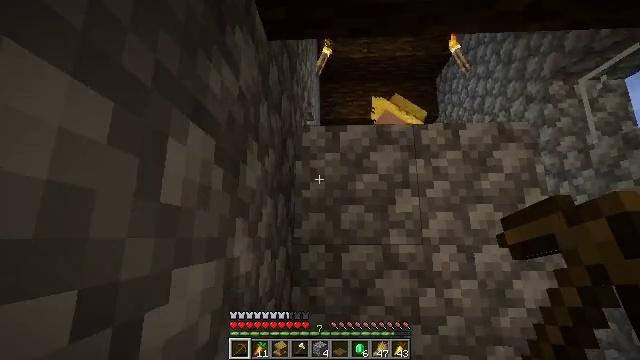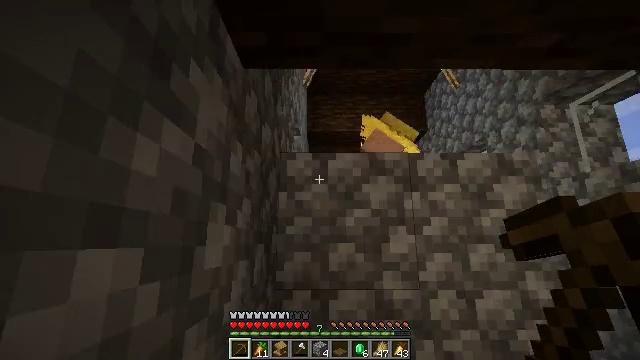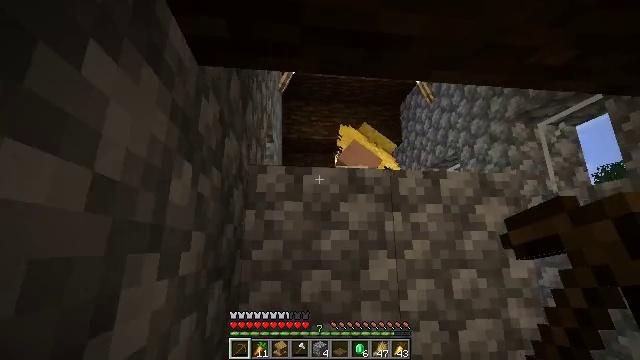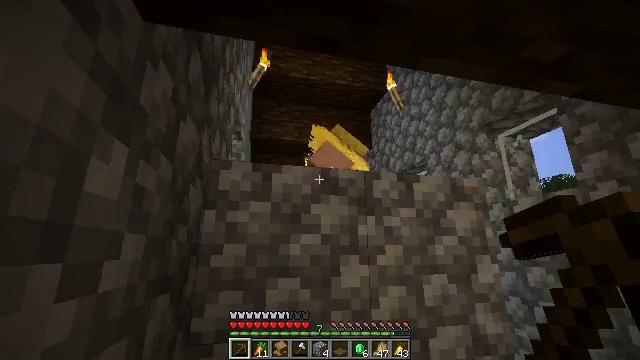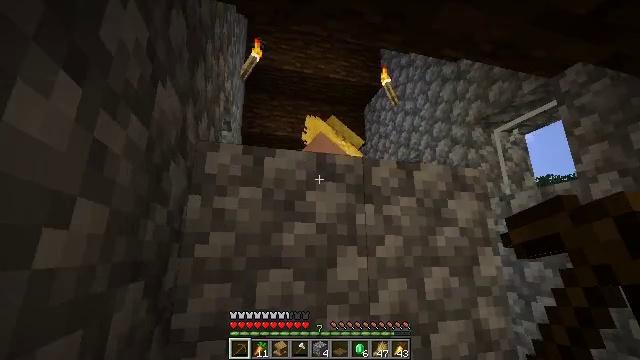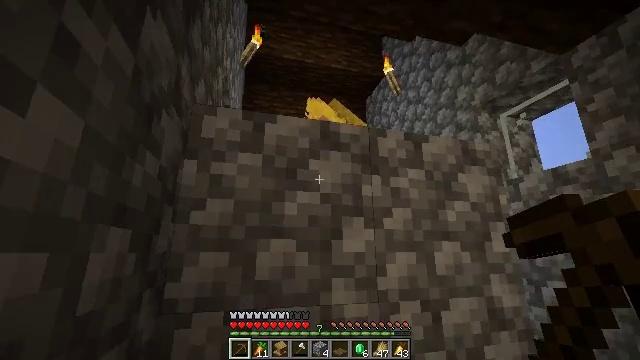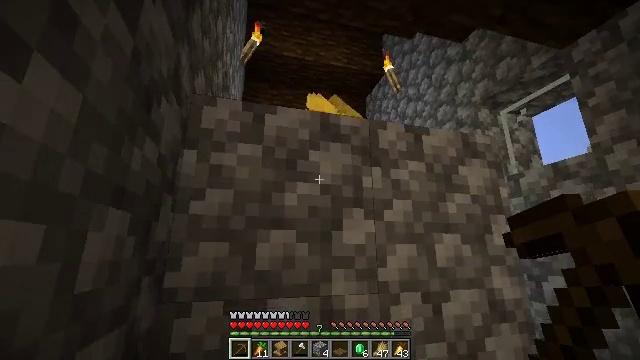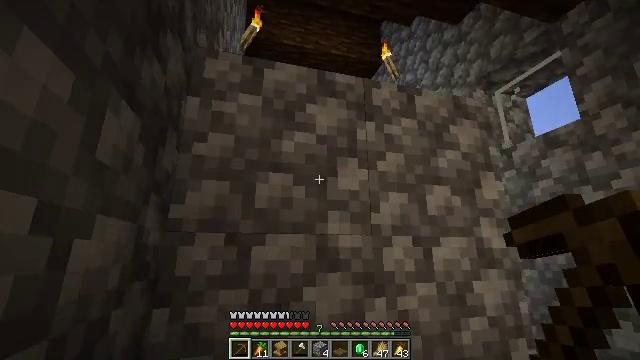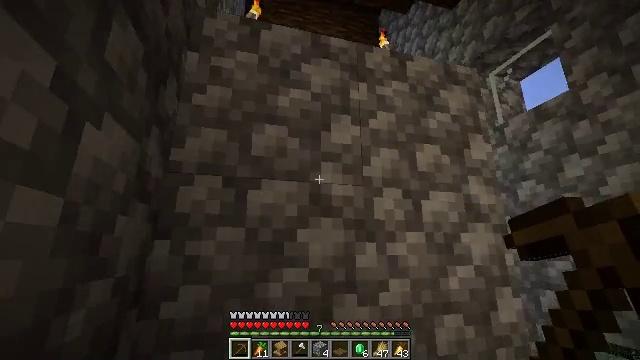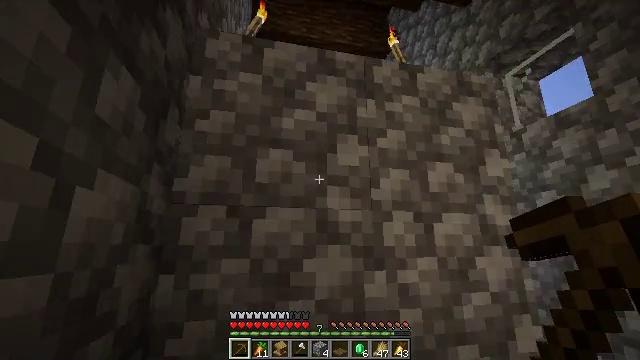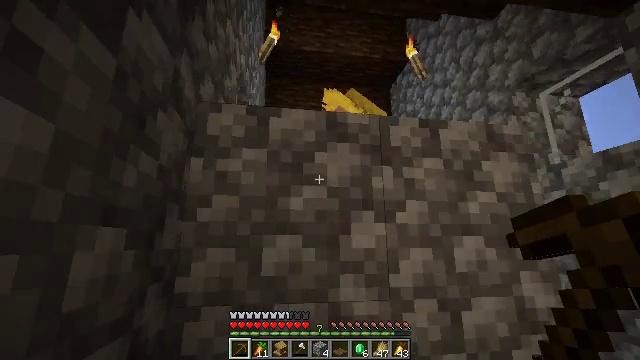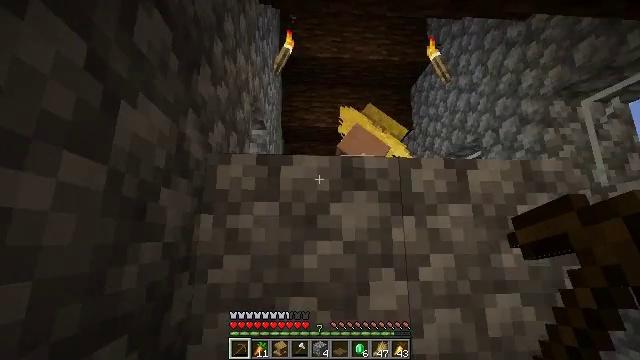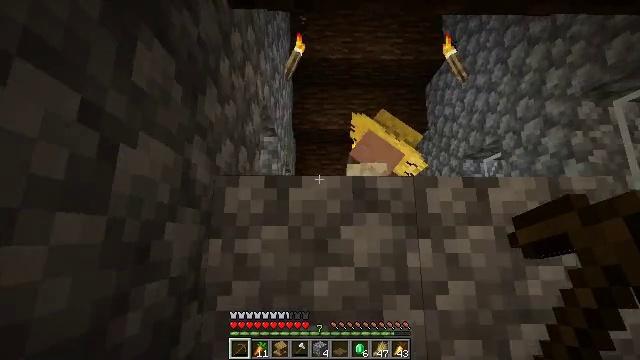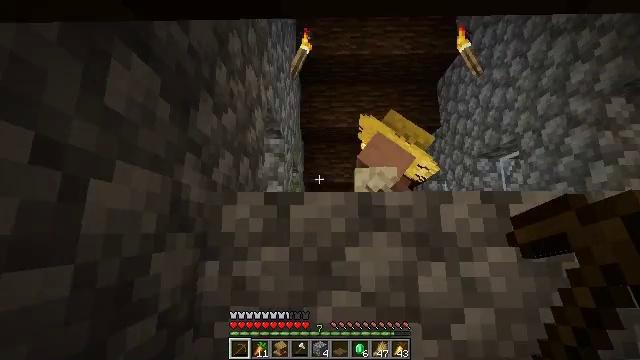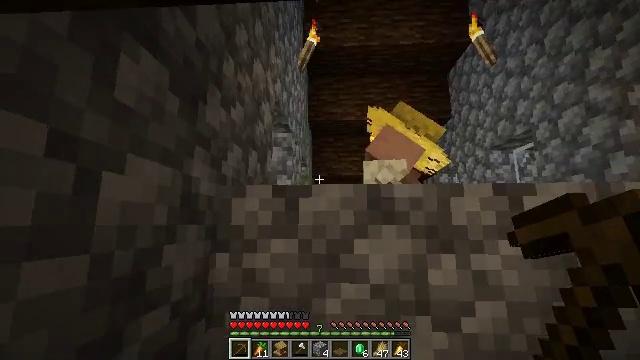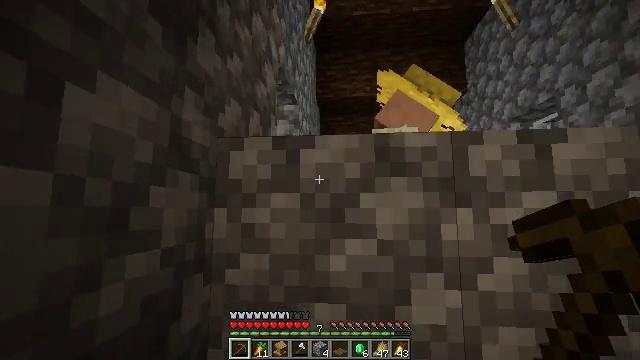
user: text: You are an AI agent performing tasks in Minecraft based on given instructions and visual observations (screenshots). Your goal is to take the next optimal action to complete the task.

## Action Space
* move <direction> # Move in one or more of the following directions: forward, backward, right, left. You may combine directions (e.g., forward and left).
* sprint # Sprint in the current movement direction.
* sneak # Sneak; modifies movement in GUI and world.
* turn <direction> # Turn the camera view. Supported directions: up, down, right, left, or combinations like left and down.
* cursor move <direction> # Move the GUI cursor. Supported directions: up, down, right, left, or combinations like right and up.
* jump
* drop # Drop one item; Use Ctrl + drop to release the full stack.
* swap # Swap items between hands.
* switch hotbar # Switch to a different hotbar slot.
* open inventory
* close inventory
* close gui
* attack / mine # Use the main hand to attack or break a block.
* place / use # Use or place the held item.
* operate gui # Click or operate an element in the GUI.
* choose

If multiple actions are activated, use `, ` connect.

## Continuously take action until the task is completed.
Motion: motion action
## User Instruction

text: Gather materials such as cobblestone.
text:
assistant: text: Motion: move forward, turn right and up, jump
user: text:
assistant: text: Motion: move forward, turn right and up, jump
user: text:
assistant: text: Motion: move forward, turn right, jump
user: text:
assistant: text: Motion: move forward, turn right, jump
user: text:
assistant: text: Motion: move forward, jump
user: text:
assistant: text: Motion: move forward, jump
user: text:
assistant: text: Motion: move forward, jump
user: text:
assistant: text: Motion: move forward, jump
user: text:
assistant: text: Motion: move forward, turn left, jump
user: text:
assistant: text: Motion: move forward, turn left, jump
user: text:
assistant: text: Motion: move forward, turn left and down, jump
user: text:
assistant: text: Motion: move forward, turn left, jump
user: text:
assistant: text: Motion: move forward, turn left and down, jump
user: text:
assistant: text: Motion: move forward, turn left and down, jump
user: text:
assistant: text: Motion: move forward, turn left and down
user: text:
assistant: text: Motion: turn left and down
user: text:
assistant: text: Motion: no_op
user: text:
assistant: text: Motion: attack / mine
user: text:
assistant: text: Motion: attack / mine
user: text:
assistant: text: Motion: turn right, attack / mine
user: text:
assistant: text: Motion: turn right, attack / mine
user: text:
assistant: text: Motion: turn right, attack / mine
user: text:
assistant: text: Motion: attack / mine
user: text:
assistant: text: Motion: attack / mine
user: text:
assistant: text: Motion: attack / mine
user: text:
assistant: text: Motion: attack / mine
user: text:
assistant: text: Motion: attack / mine
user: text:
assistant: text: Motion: attack / mine
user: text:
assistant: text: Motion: attack / mine
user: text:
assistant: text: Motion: attack / mine